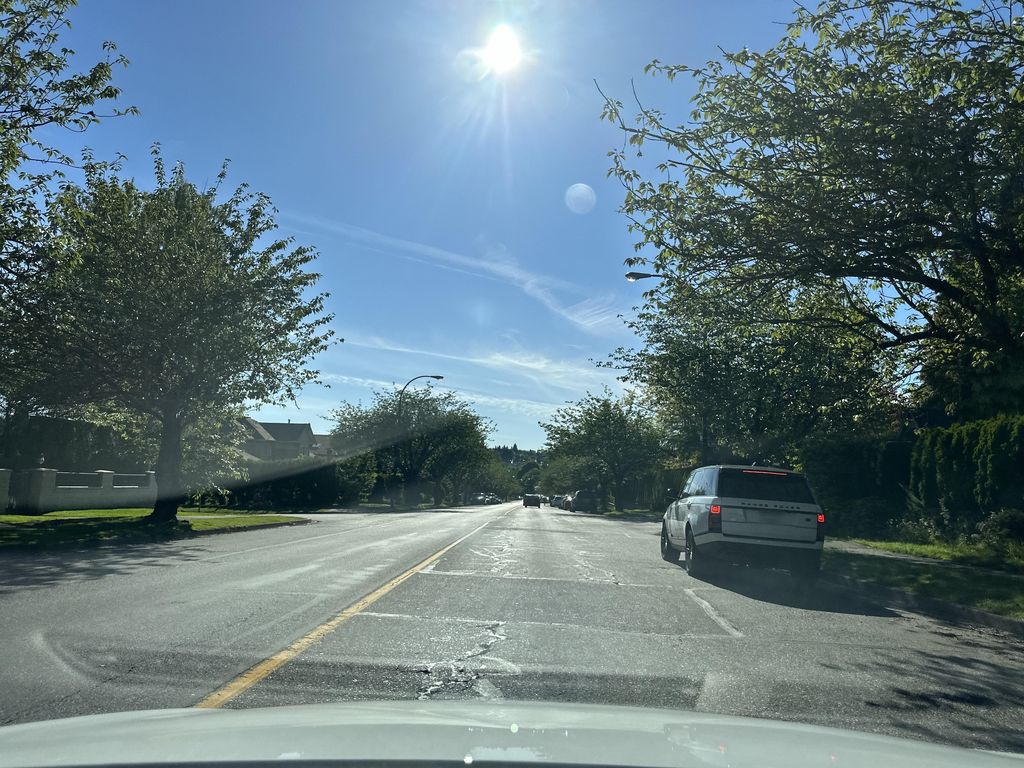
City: vancouver